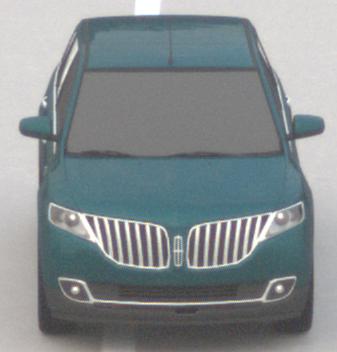
Make: Lincoln
Model: MKX
Detailed model: Gen. 1 CD3
Model produced from: 2010
Model produced until: 2015
Doors: 5
Color: blue
Road condition: dry road
Daytime: morning or afternoon
Contrast: low contrast